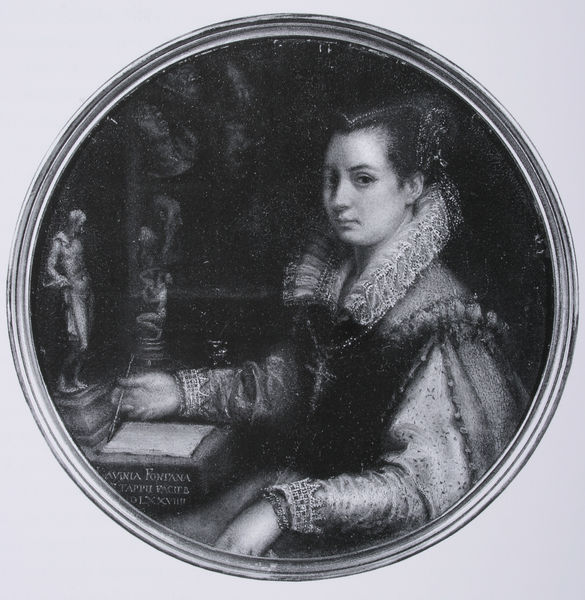
Titel: Selbstbildnis
Künstler: Lavinia Fontana
Standort: Florenz
Institution: Galleria degli Uffizi
Schlagwörter: dunkel, feder, gemälde, hand, mann, umhang, mädchen, sitzen, frau, frisur, hell, kleid, licht, mund, nase, profil, schmuck, schwarz, tisch, weiss, zeichnung, blick, dame, haube, mode, gesichter, jung, augen, barock, falten, gesicht, haarschmuck, kleidung, kragen, rahmen, rembrandt, spitze, ärmel, bild, bildnis, halskrause, hände, portrait, porträt, vorhang, öl, brüstung, kirche, figur, halbfigur, pose, reich, adel, spitzen, blatt, england, prinzessin, kreis, rund, rundbild, skulptur, statue, adelige, infantin, kopfbedeckung, spanien, schrift, papier, schreibtisch, kette, ernst, inschrift, faltenwurf, plastik, rüschen, halskette, kante, buch, medaillon, kreuz, schwarzweiss, stich, portait, text, leinwand, manschetten, malen, statuette, krause, stift, zeichnen, brief, schreiben, mittelalter, religiös, skeptisch, hofdame, maria stuart, zeichung, figut, latein, lateinisch, schreibend, katholisch, brie, füller, bildung, portugal, papuer, rechte hand, frau portrait, öl auf leinwand, selbstsicher, stolze dame, schreibgewandt, klares auge, wissenschaftlich begabt, forscherin, zweiflend, stylus, rechtshänderin, schreubt, rennesaunce